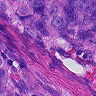
Metastatic tissue present: yes